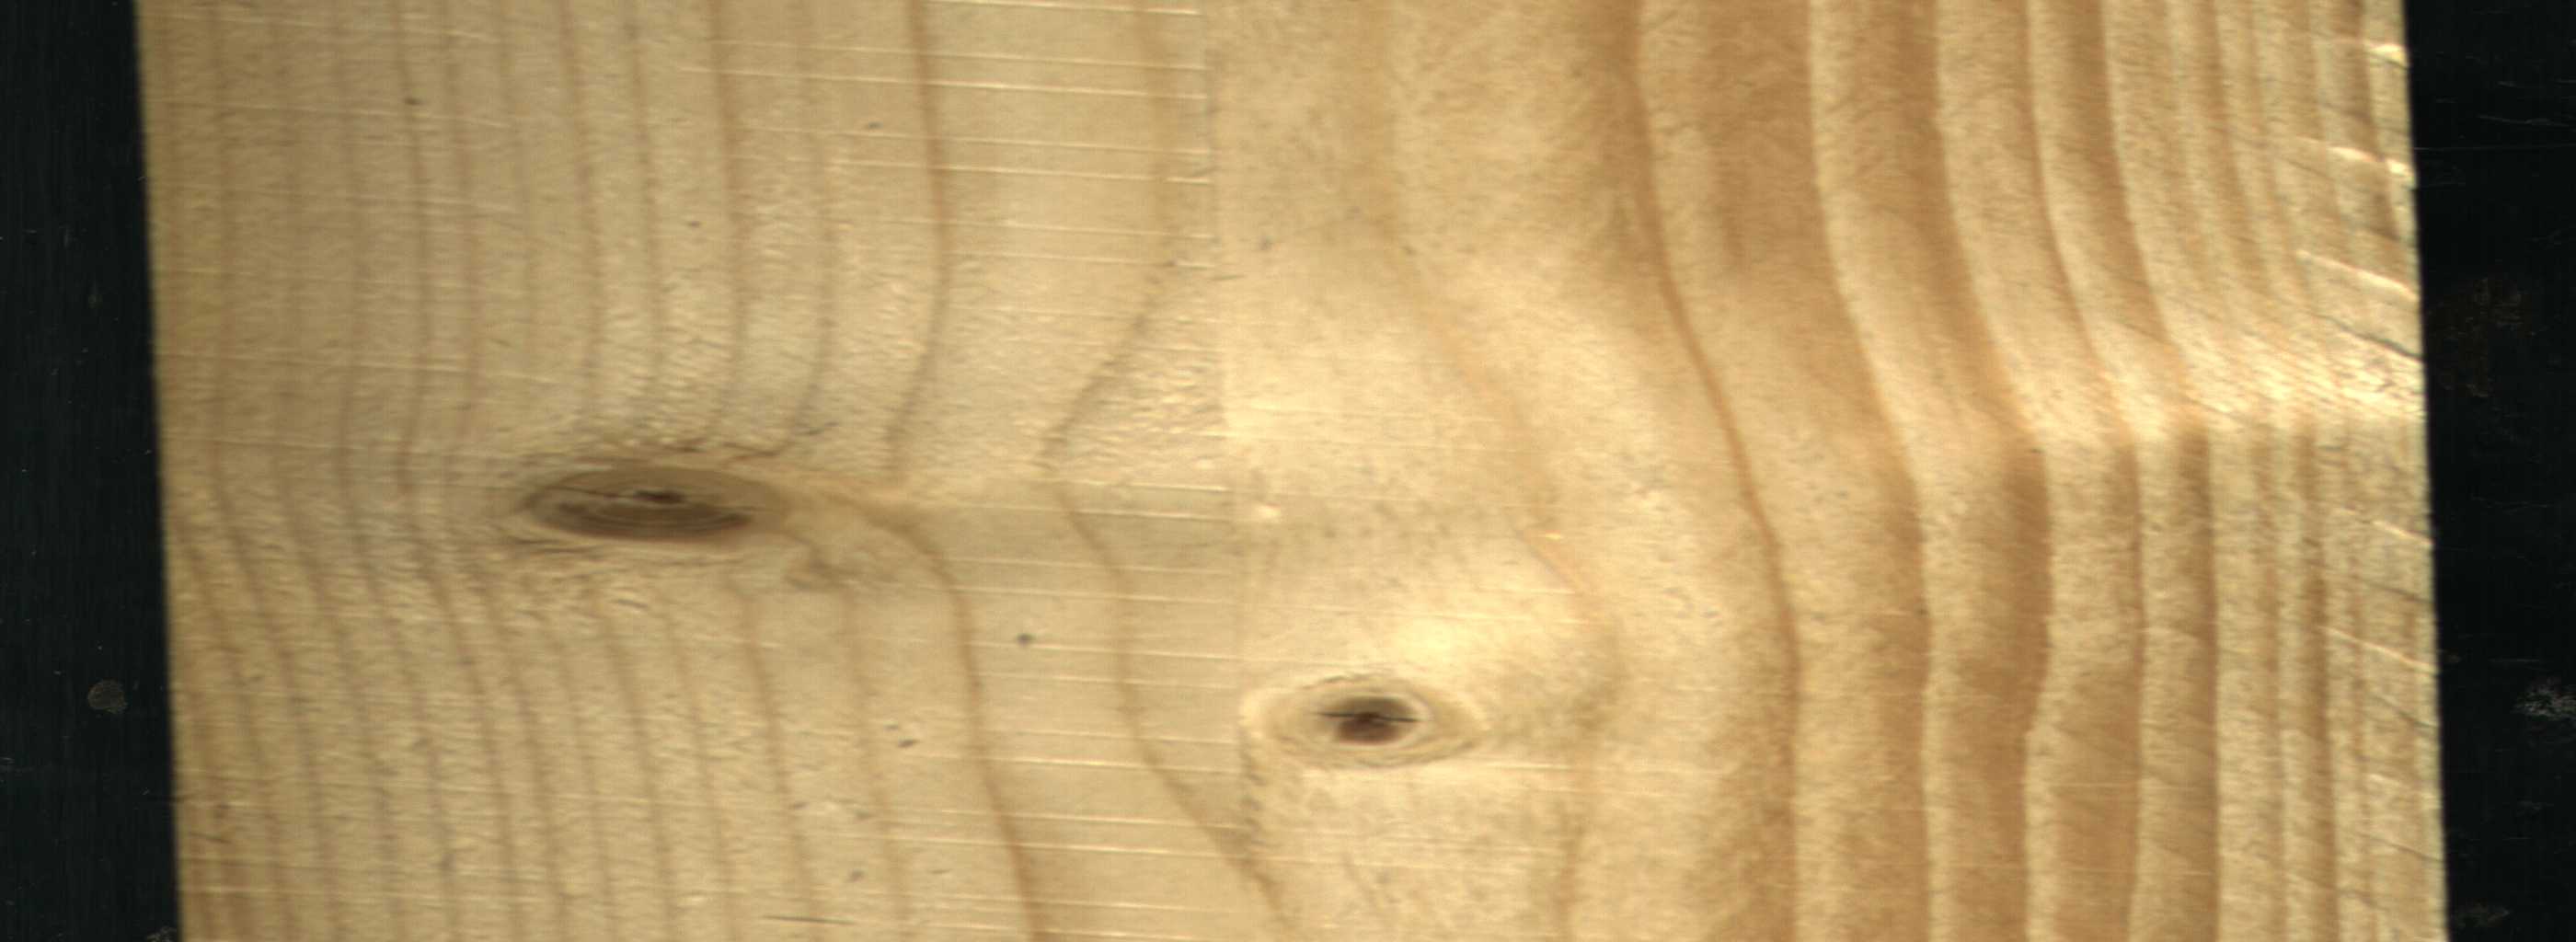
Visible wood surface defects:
Live_Knot
Live_Knot